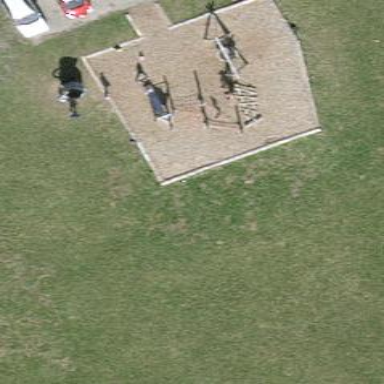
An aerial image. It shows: Playground area for leisure activities on the land.